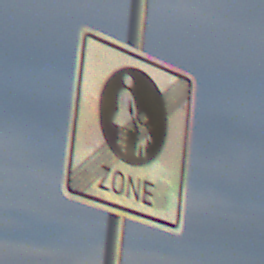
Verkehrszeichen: EndeFussgaengerzone
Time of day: SunriseSunset
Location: Outdoor (Nature)
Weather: PartlyCloudy
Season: NotSpecified
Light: Natural